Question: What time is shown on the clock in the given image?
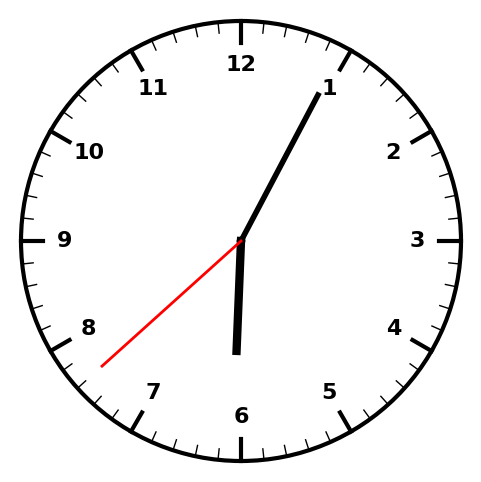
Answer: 06:04:38